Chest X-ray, AP view. Patient: 34 years old, sex M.
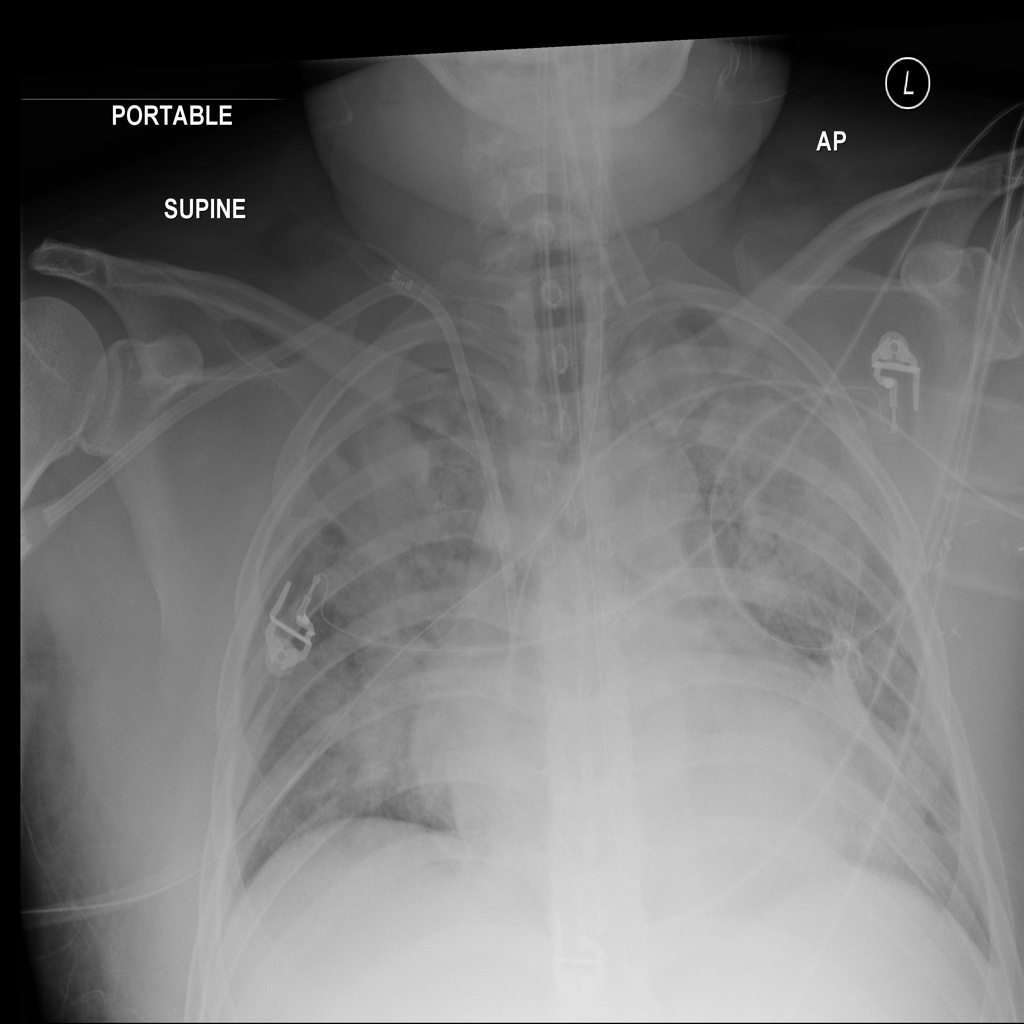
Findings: Edema